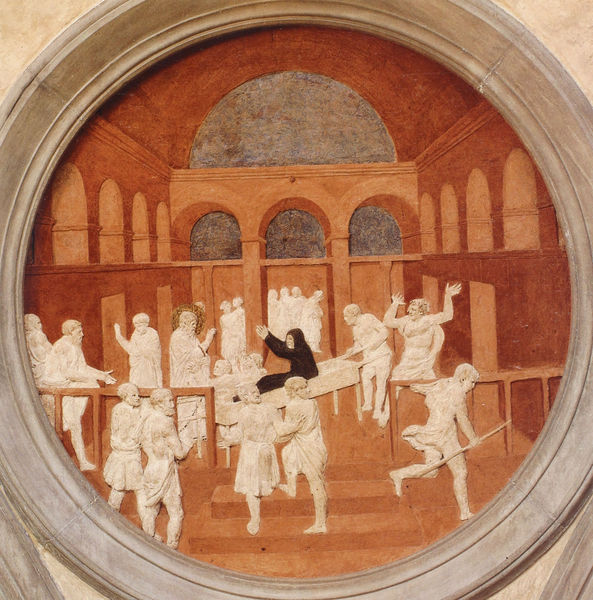
Titel: Medaillons aus der alten Sakristei mit Darstellungen der Evangelisten und Szenen aus dem Leben des hl. Johannes
Künstler: Donatello
Standort: Florenz, S. Lorenzo (EU - I - Toskana)
Schlagwörter: himmel, mann, weiß, menschen, ocker, braun, fenster, frau, grau, männer, orange, schwarz, säulen, gebäude, rot, tanz, architektur, arme, rahmen, stein, tod, tragen, hände, innenraum, kirche, interieur, karren, kreis, rund, rundbild, tondo, skulptur, relief, bogen, italien, perspektive, laufen, trage, platz, saal, figuren, rundbogen, schubkarren, unruhe, lanze, symmetrie, plastik, halle, bögen, balustrade, aufruhr, zentralperspektive, schrecken, beten, arkaden, schranke, heiligenschein, sarg, nimbus, bahre, christus, jesus, segen, mönch, antikisierend, heiliger, mönche, gips, heilung, weisss, auferstehung, rufen, rondo, bogengänge, segensgestus, apostel, auferweckung, lazarus, gemme, sünderin, schuldig, sündering, lheilige